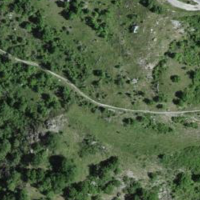
EUNIS habitat code: 48
Species observed at this site:
Protaetia cuprea
Carpocoris purpureipennis